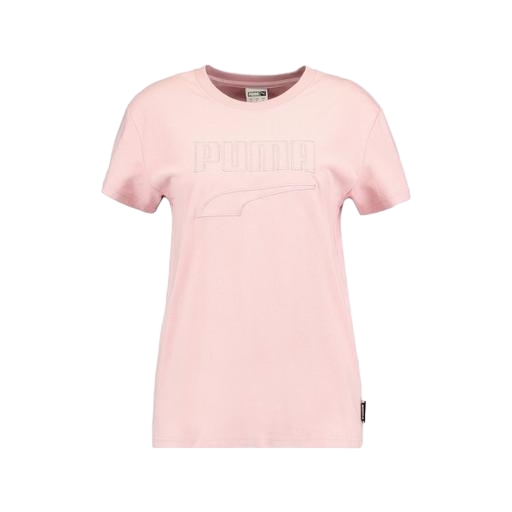
pink pima logo tee, pink short-sleeve tee, pink graphic t-shirt, white background